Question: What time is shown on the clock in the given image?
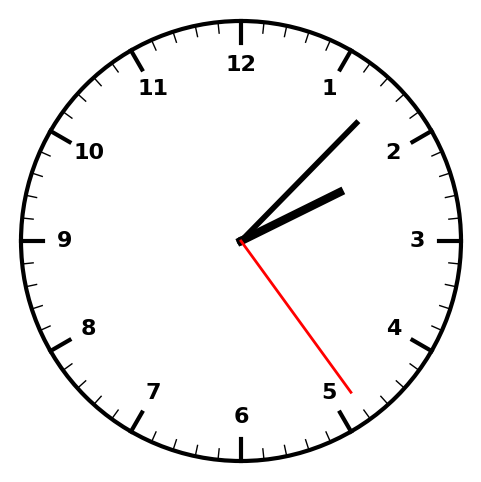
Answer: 02:07:24